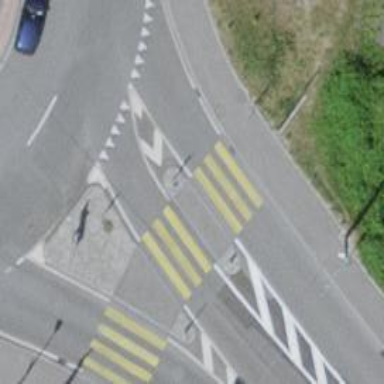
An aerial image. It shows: Kerb barrier.